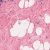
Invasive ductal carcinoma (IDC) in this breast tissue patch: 0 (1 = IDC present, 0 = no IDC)